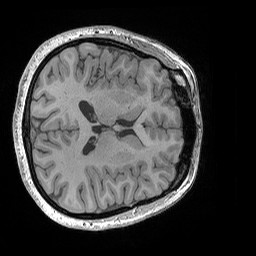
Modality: T1w
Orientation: axial
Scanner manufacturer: siemens
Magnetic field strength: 3 T
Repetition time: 0.02 s
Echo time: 0.00492 s